Question: '''
package com.phonegap;
import org.apache.cordova.*;
import android.os.Bundle;
public class PhoneGapSampleActivity extends DroidGap {
/** Called when the activity is first created. */
@Override
public void onCreate(Bundle savedInstanceState) {
super.onCreate(savedInstanceState);
super.loadUrl("assets/www/index.html");
}
}
'''
I use this code for PhoneGap application..
But it shows an error.
I added index.html file in assets/www folder.
But it shows an error ...
Anyone can help me??
Thanks in advance.
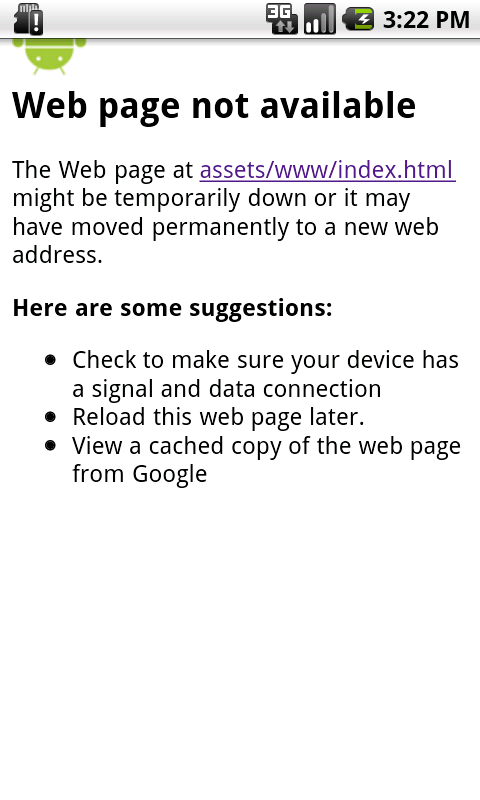
Answer: You forgot the 'file:///'. Keep in mind it's important to have the slashes!
Also I think it should be android_asset and not asset.
In my app it is: '"file:///android_asset/www/index.html"'